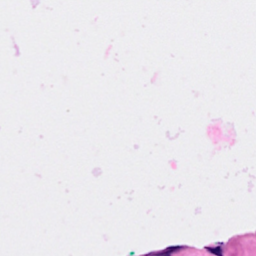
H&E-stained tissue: Breast